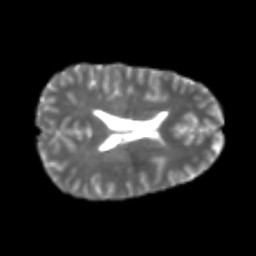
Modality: T2w
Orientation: axial
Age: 26
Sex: female
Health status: healthy
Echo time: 0.074 s